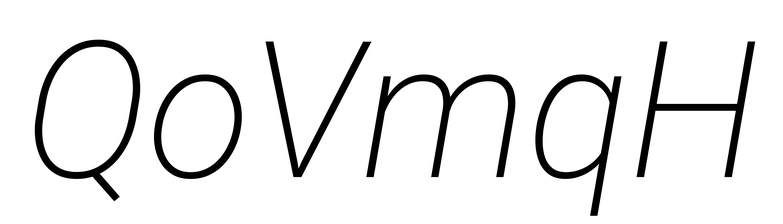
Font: Roboto-Italic_ExtraLight_Italic